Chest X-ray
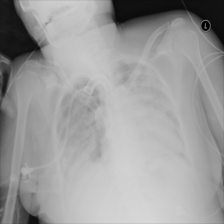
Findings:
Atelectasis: negative
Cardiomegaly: negative
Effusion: negative
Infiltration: positive
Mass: negative
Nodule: negative
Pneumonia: negative
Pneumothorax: negative
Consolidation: negative
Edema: negative
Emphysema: negative
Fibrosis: negative
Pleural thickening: negative
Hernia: negative